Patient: sex F, age 75
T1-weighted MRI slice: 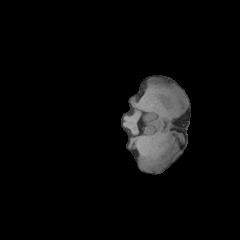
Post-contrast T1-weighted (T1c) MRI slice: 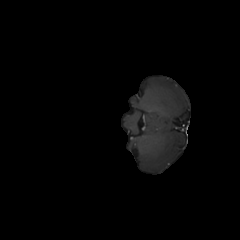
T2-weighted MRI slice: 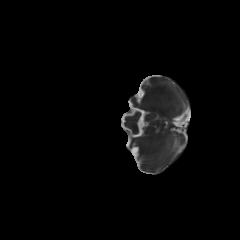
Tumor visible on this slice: no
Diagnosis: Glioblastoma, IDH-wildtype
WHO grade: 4